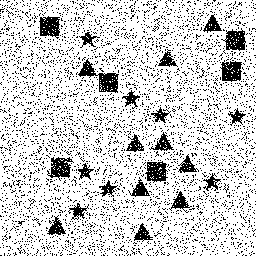
Squares: 6
Triangles: 10
Stars: 8
Total shapes: 24